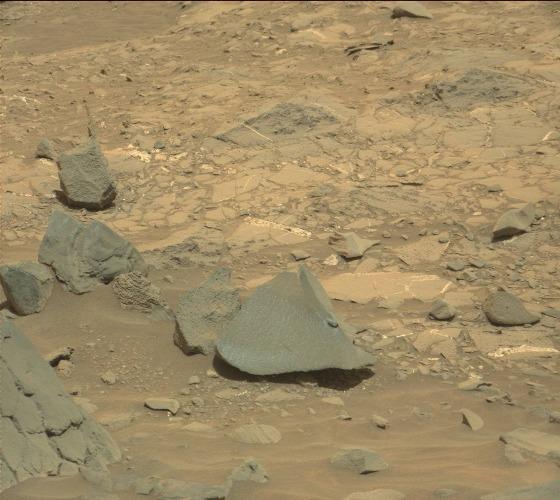
Terrain classes present: Bedrock, Gravel / Sand / Soil, Rock, Shadow, Sky / Distant Mountains